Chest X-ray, AP view. Patient: 58 years old, sex M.
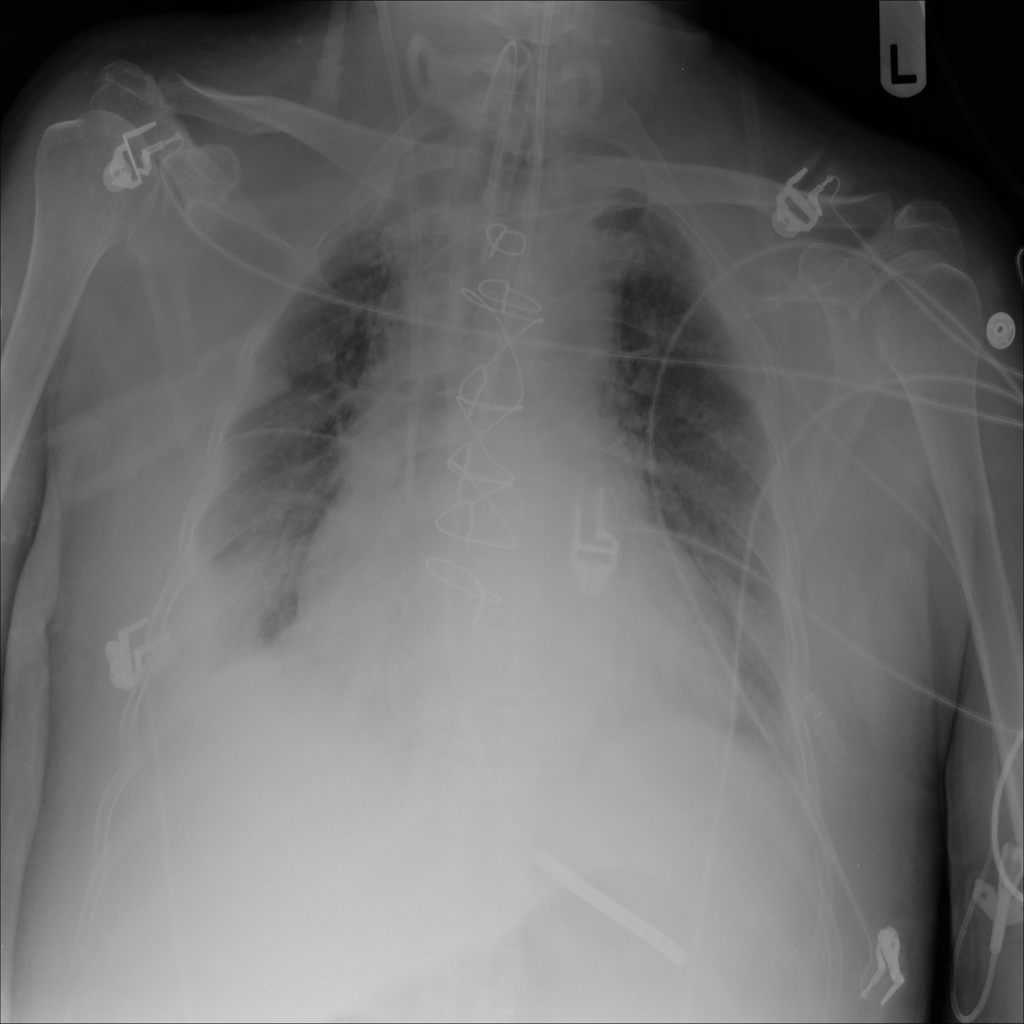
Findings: Effusion, Infiltration